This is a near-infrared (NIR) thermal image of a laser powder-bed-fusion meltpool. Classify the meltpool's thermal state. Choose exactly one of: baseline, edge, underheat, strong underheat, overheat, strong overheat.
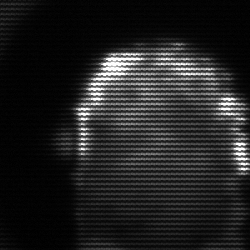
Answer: baseline